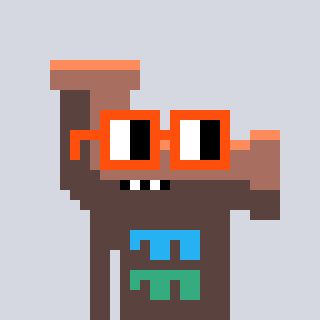
a pixel art character with square orange glasses, a pipe-shaped head and a darkbrown-colored body on a cool background